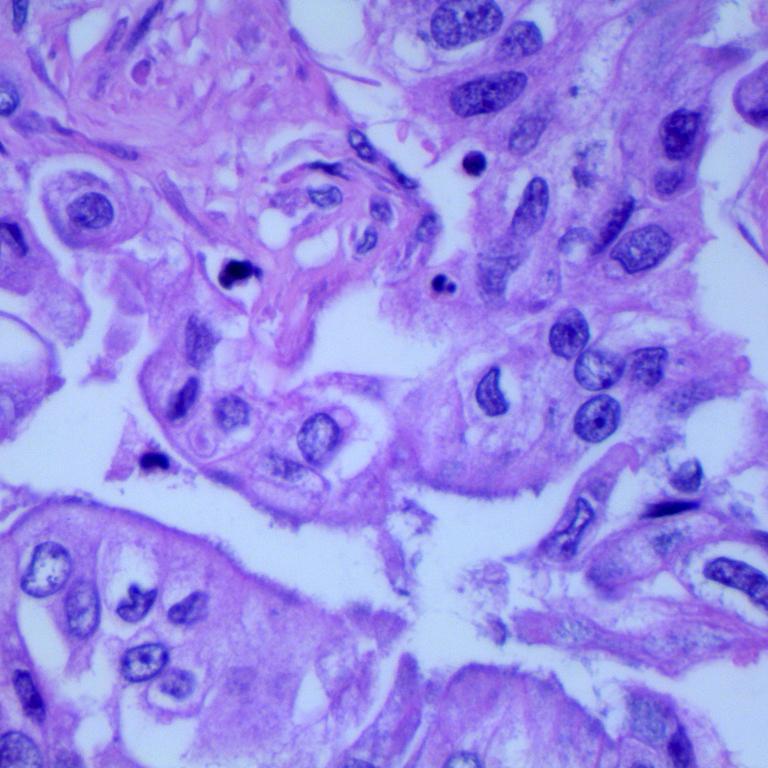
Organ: lung
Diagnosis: adenocarcinomas